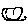
Label: smiley face